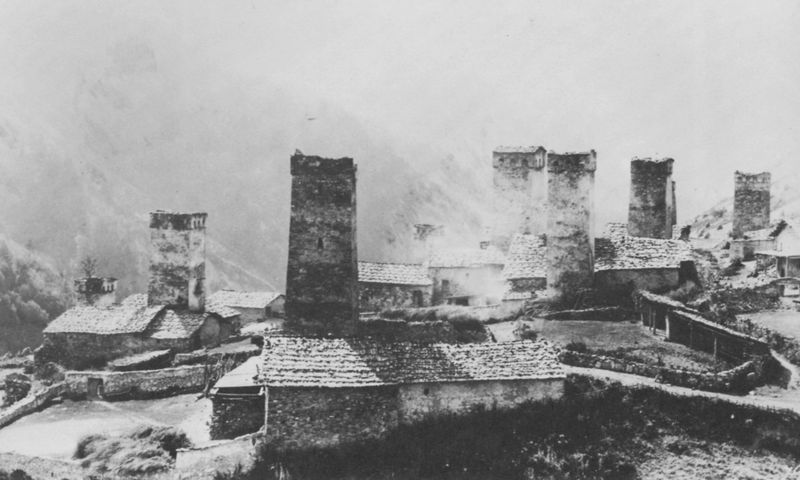
Titel: Das Bergdorf Adisch südlich der zentralkaukasischen Gebirgskette
Künstler: Russischer Photograph
Standort: London
Institution: The Royal Geographical Society
Schlagwörter: schatten, weiß, wolken, landschaft, fenster, grau, licht, schwarz, dach, schnee, architektur, stein, rauch, sträucher, pflanzen, kamine, turm, italien, berge, gebirge, dächer, mauer, schornsteine, ziegel, nebel, unterstand, foto, fotografie, bergdorf, türme, photo, rückansicht, mauern, gärten, armut, begirge, toskana, quadratisch, türm, sant, geschlechtertürme, san giminiano, emiliano, generationentürme, san gimignano